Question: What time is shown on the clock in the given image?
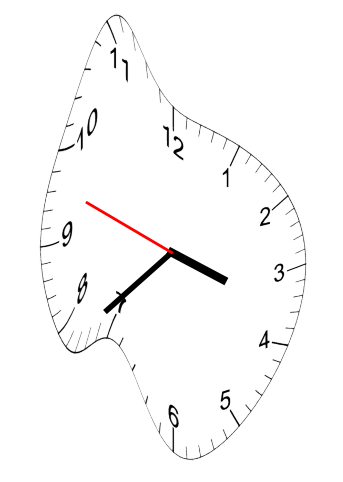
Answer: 03:37:48